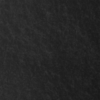
Label: not_dusty